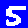
Digit: 5